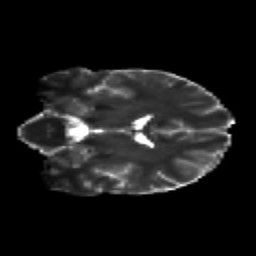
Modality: T2w
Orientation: coronal
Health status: healthy
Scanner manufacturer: siemens
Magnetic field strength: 3 T
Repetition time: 10.6 s
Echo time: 0.092 s